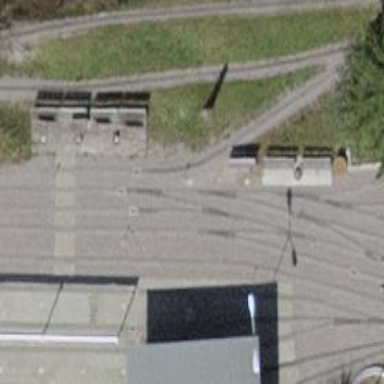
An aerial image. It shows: Miniature railway.